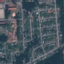
Label: Residential